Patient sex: F
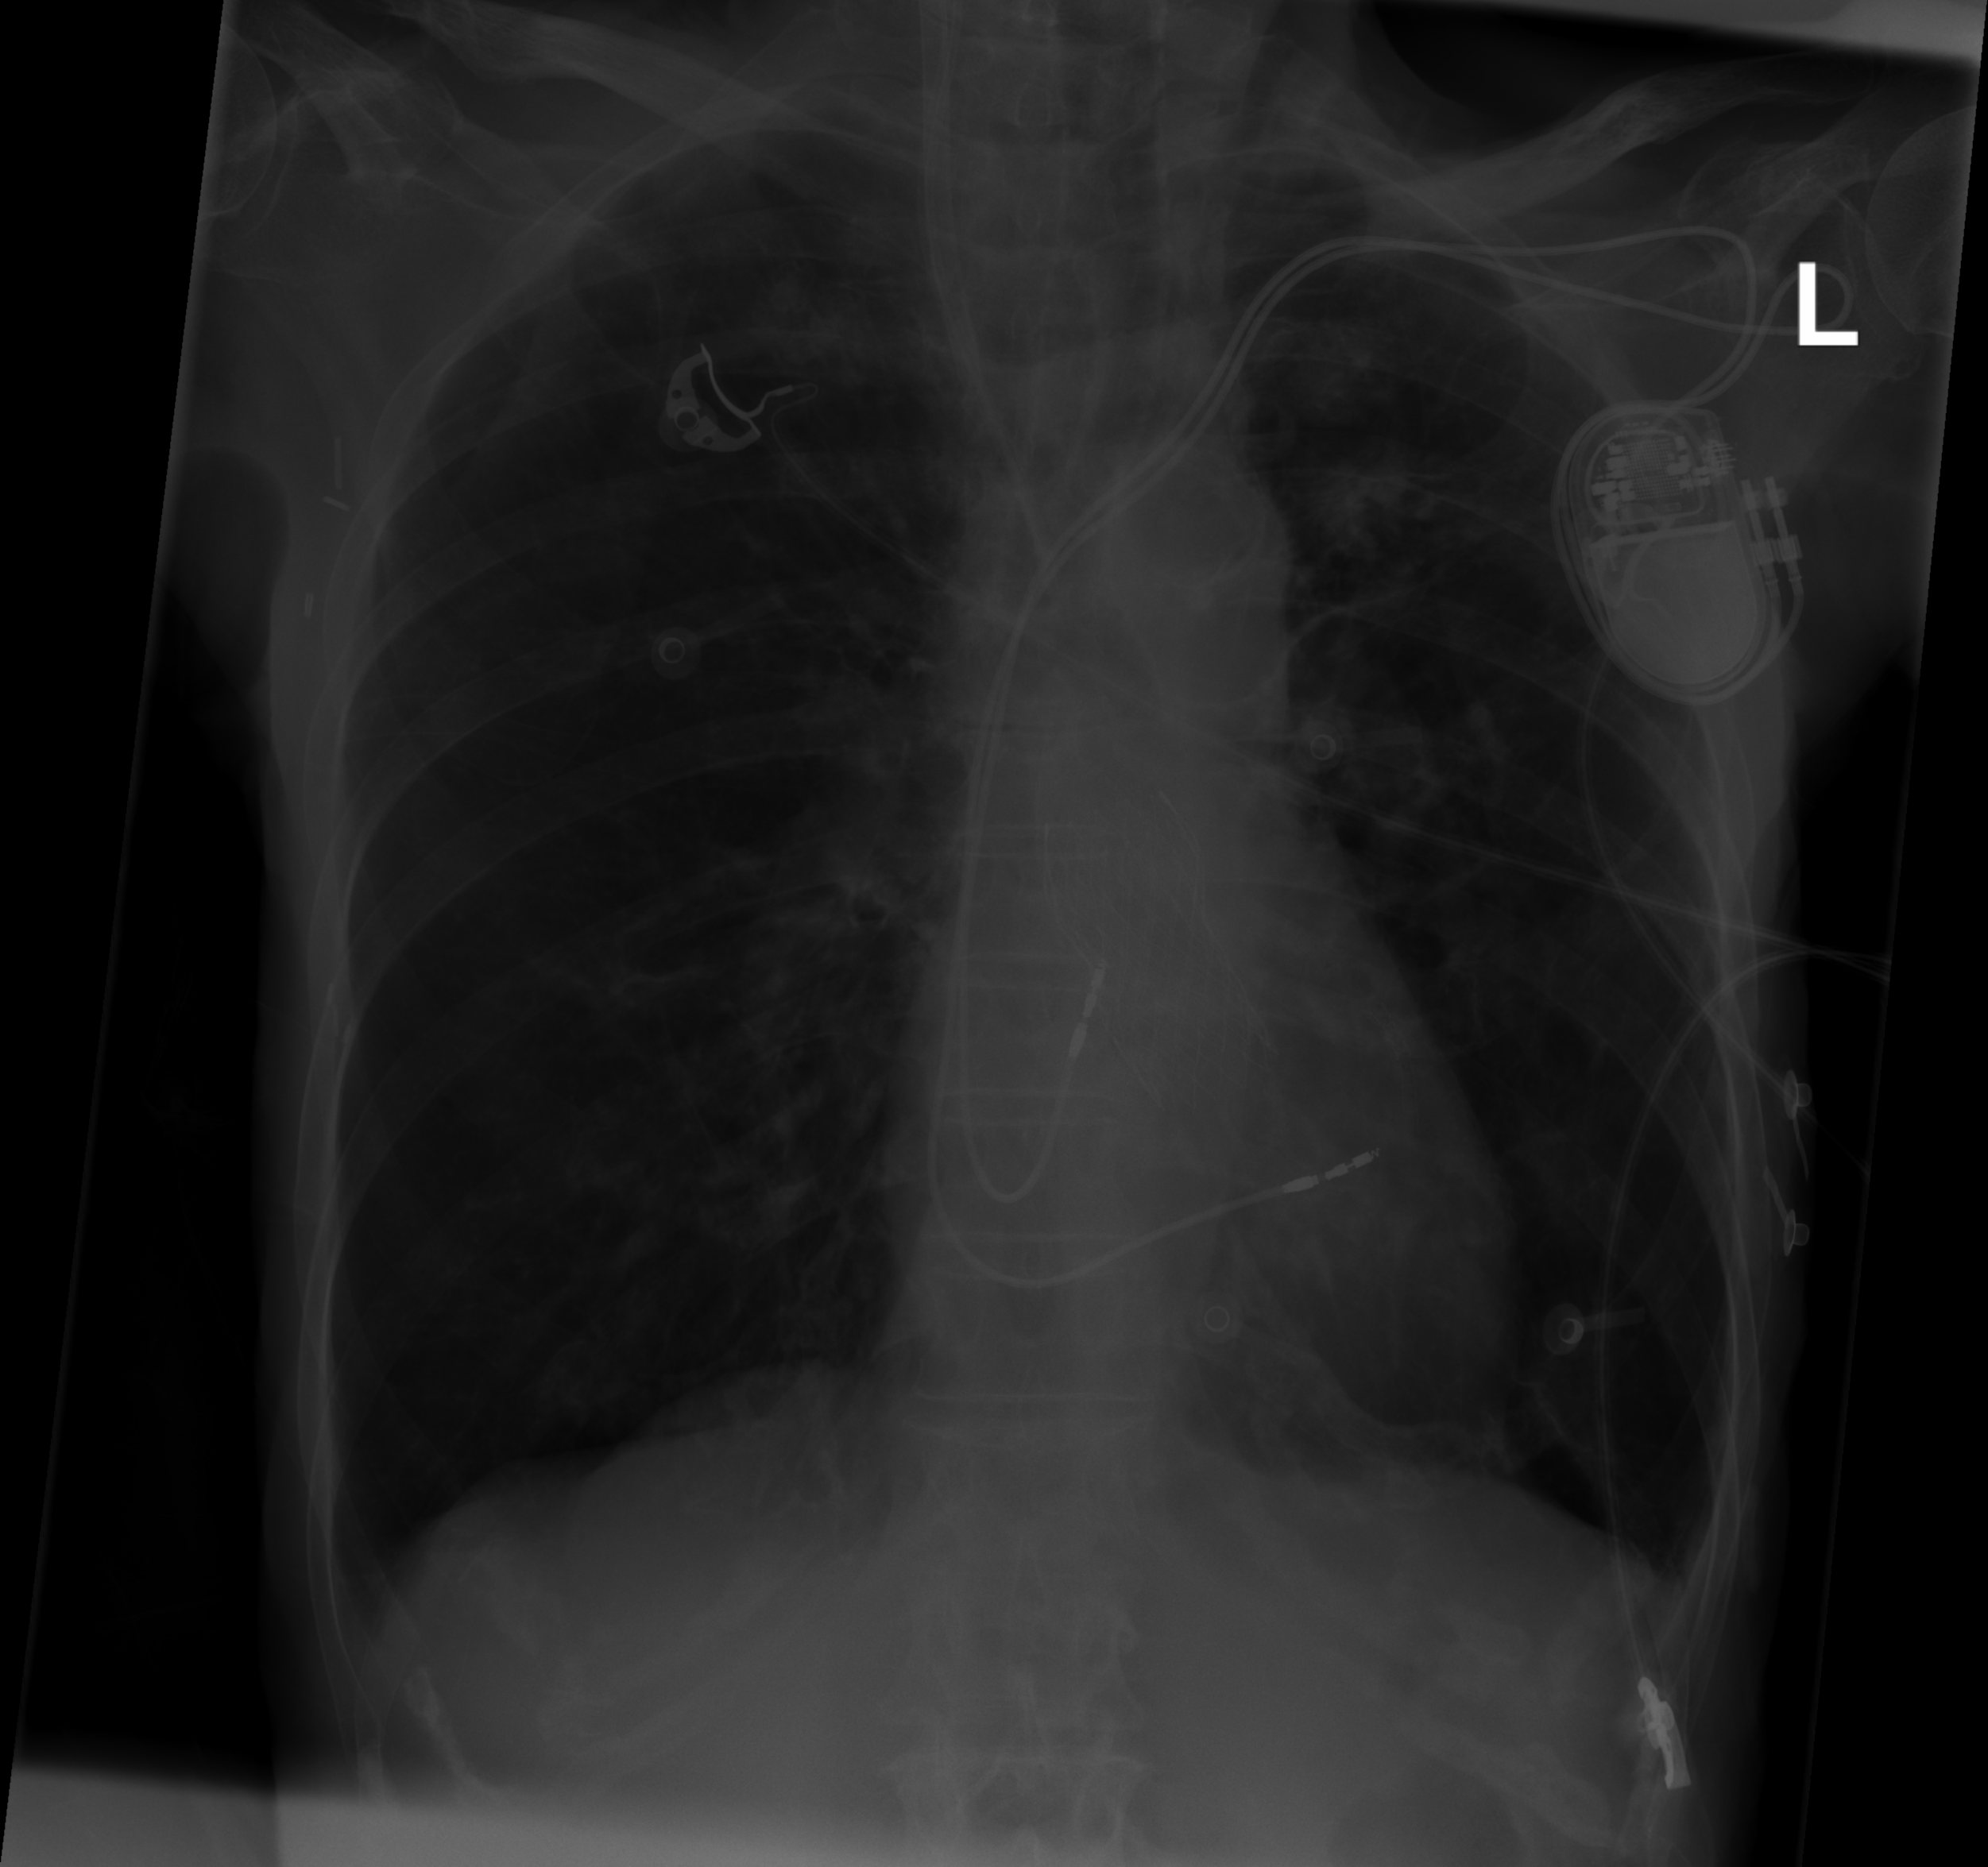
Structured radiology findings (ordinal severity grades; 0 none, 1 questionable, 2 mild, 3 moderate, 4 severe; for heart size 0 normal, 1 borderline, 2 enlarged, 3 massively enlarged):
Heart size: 0
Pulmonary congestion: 0
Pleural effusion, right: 0
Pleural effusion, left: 0
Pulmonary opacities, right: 0
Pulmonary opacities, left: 0
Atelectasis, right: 0
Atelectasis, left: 2